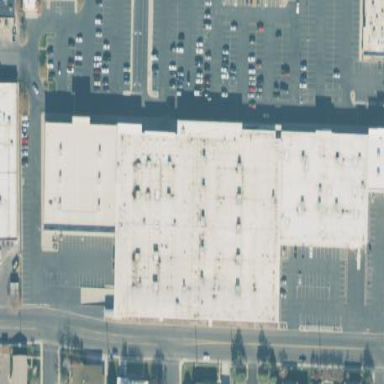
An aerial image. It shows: Retail area.